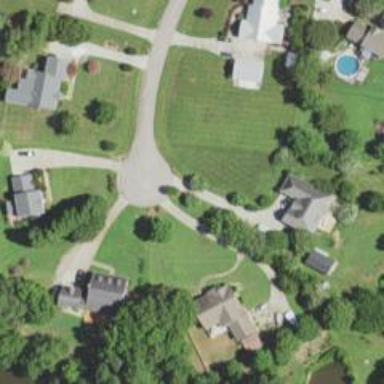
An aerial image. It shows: Driveway.